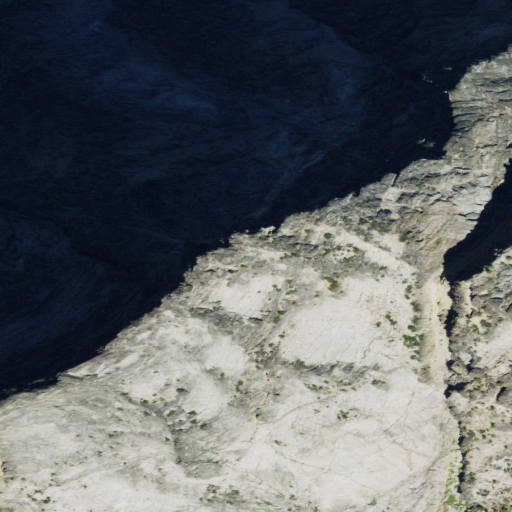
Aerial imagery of mountain in Montana named North Trapper Peak containing grassland, evergreen forest, barren land, and shrub